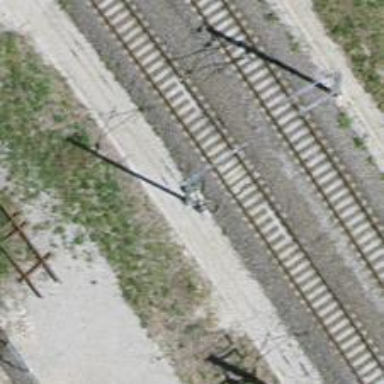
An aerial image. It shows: Catenary mast for power lines.